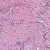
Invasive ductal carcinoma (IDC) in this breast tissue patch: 0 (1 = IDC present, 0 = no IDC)